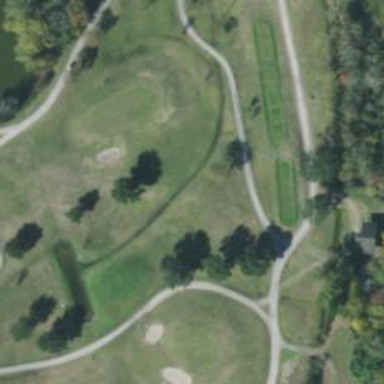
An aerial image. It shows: Golf path with asphalt surface.